Question: I have created a template that displays thumbnails with the previous and next links. This works perfectly for normal posts.
I have used the same code for a custom post. Instead of showing the next and previous thumbnails, it shows the thumbnail for the current custom post. I have attached a screenshot to give you an idea of what I am trying to create.

Can someone figure out why this code doesn't work in a custom post? Why it is pulling through the wrong thumbnail.
Thank you so much,
Erlen
'''
<!-- Left Arrow -->
<div class="post-pagination-left">
<?php $prev_post = get_previous_post(); if (!empty( $prev_post )): ?>
<a href="<?php echo get_permalink( $prev_post->ID ); ?>" class="link">
<svg/></svg>
<span style="font-size:20px; font-weight:600;">&nbsp;Previous</span><br>
<?php echo $prev_post->post_title; ?></a>
<?php endif; ?>
<span class="pagination-left-image"><?php $previousPost = get_previous_post(true); $previousthumbnail = get_the_post_thumbnail($previousPost->ID, array(500,500) ); echo $previousthumbnail; ?></span>
</div>
<!-- Right Arrow -->
<div class="post-pagination-right">
<?php $next_post = get_next_post(); if (!empty( $next_post )): ?>
<a href="<?php echo get_permalink( $next_post->ID ); ?>" class="link">
<span style="font-size:20px; font-weight:600;">Next&nbsp;</span>
<svg/></svg><br>
<?php echo $next_post->post_title; ?>
</a>
<?php endif; ?>
<span class="pagination-right-image"><?php $nextPost = get_next_post(true); $nextthumbnail = get_the_post_thumbnail($nextPost->ID, array(300,300) ); echo $nextthumbnail; ?></span>
</div>
'''
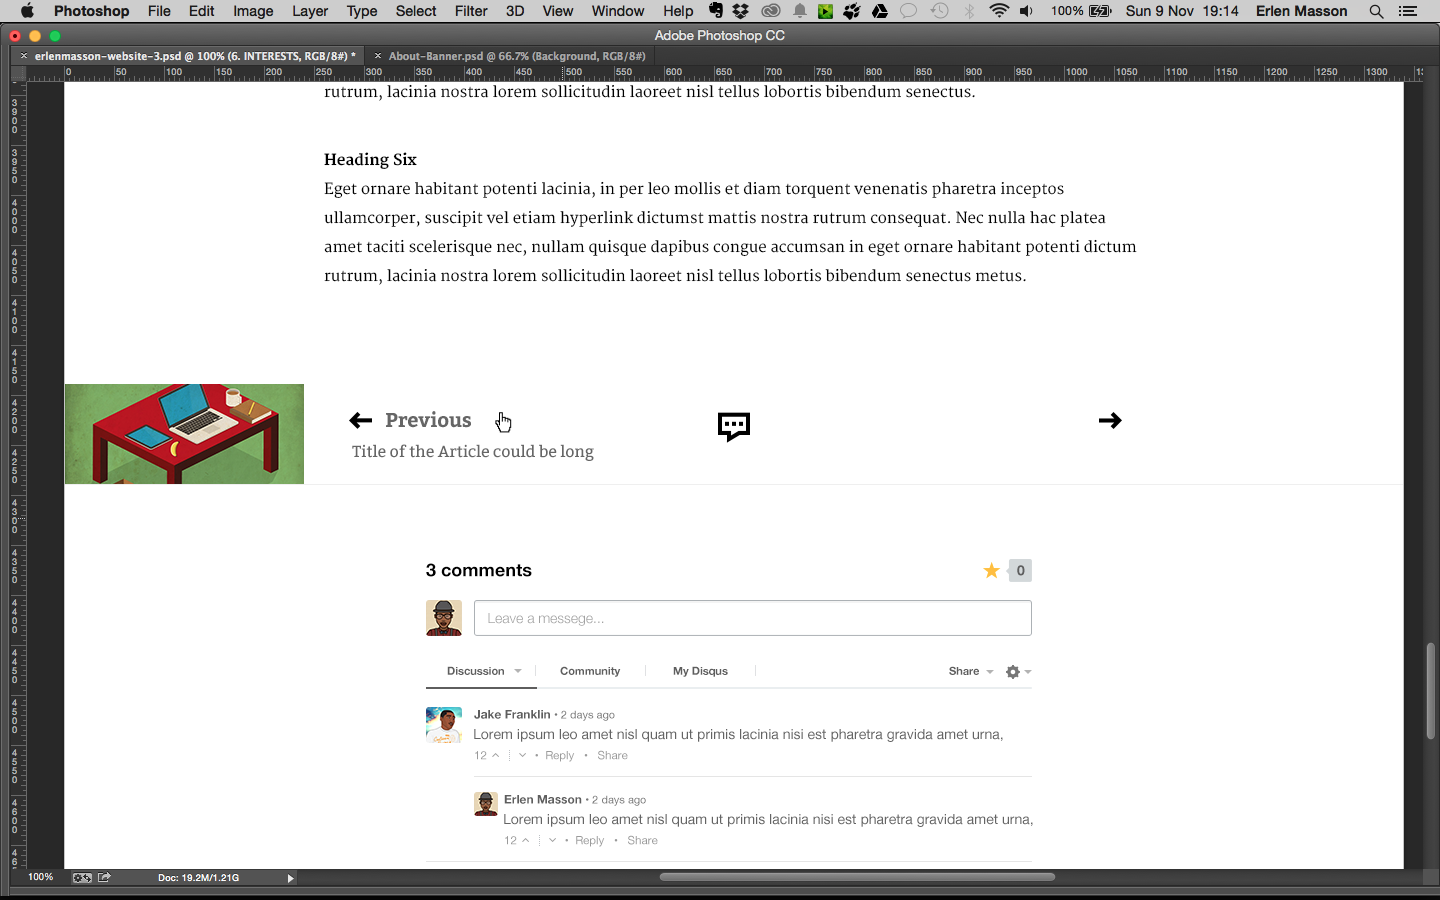
Answer: You're using 'get_previous_post' twice but in different ways. In the second version you're setting the '$in_same_term' argument to true. My guess would be it's not finding a post so returns an empty string. 'get_the_post_thumbnail()' will then get the thumbnail for the current post.
Please try the following:
'''
<!-- Left Arrow -->
<div class="post-pagination-left">
<?php // Get previous post.
$prev_post = get_previous_post();
if ( ! empty( $prev_post ) ) : ?>
<a href="<?php echo get_permalink( $prev_post->ID ); ?>" class="link">
<svg/></svg>
<span style="font-size:20px; font-weight:600;">&nbsp;Previous</span><br>
<?php echo $prev_post->post_title; ?>
</a>
<span class="pagination-left-image">
<?php echo get_the_post_thumbnail( $prev_post->ID, array( 500, 500 ) );?>
</span>
<?php endif; ?>
</div>
'''
Be sure to repeat this for the next post as well.
You may want to move the conditional outside of the div. I haven't done this in my answer in case it breaks your layout. There are other improvements you could make sure as passing 'get_permalink' an object instead of a post ID, clearing up inline CSS, etc.